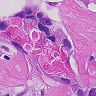
Metastatic tissue present: yes